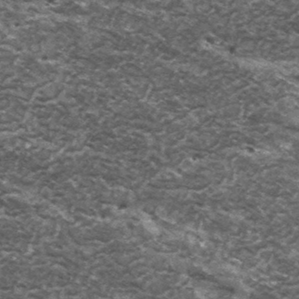
Label: frost